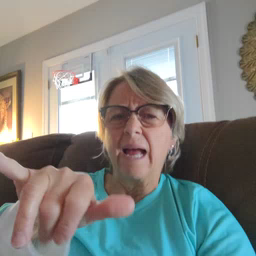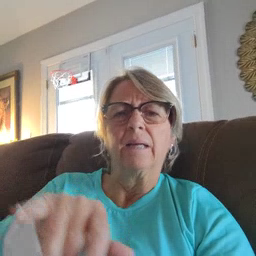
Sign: stay